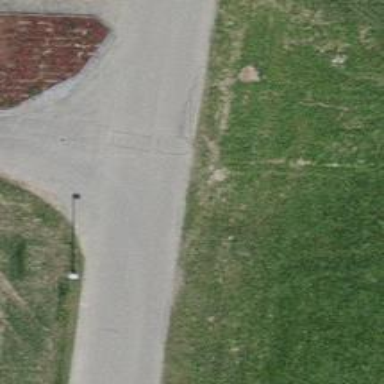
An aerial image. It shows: Service road with paved surface.